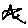
Label: star